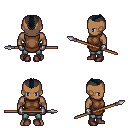
a pixel art fantasy rpg character, male body template, human, dark skin, brown tunic, teal pants, raven short mohawk hairstyle, metal gloves, maroon shoes, spear, four views (front, back, left, right), 2x2 character sprite sheet, small pixel art, hard edges, no anti-aliasing